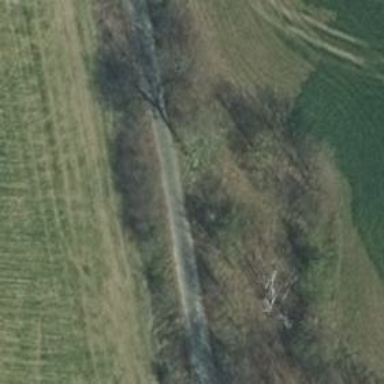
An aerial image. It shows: Asphalt service road.